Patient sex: F
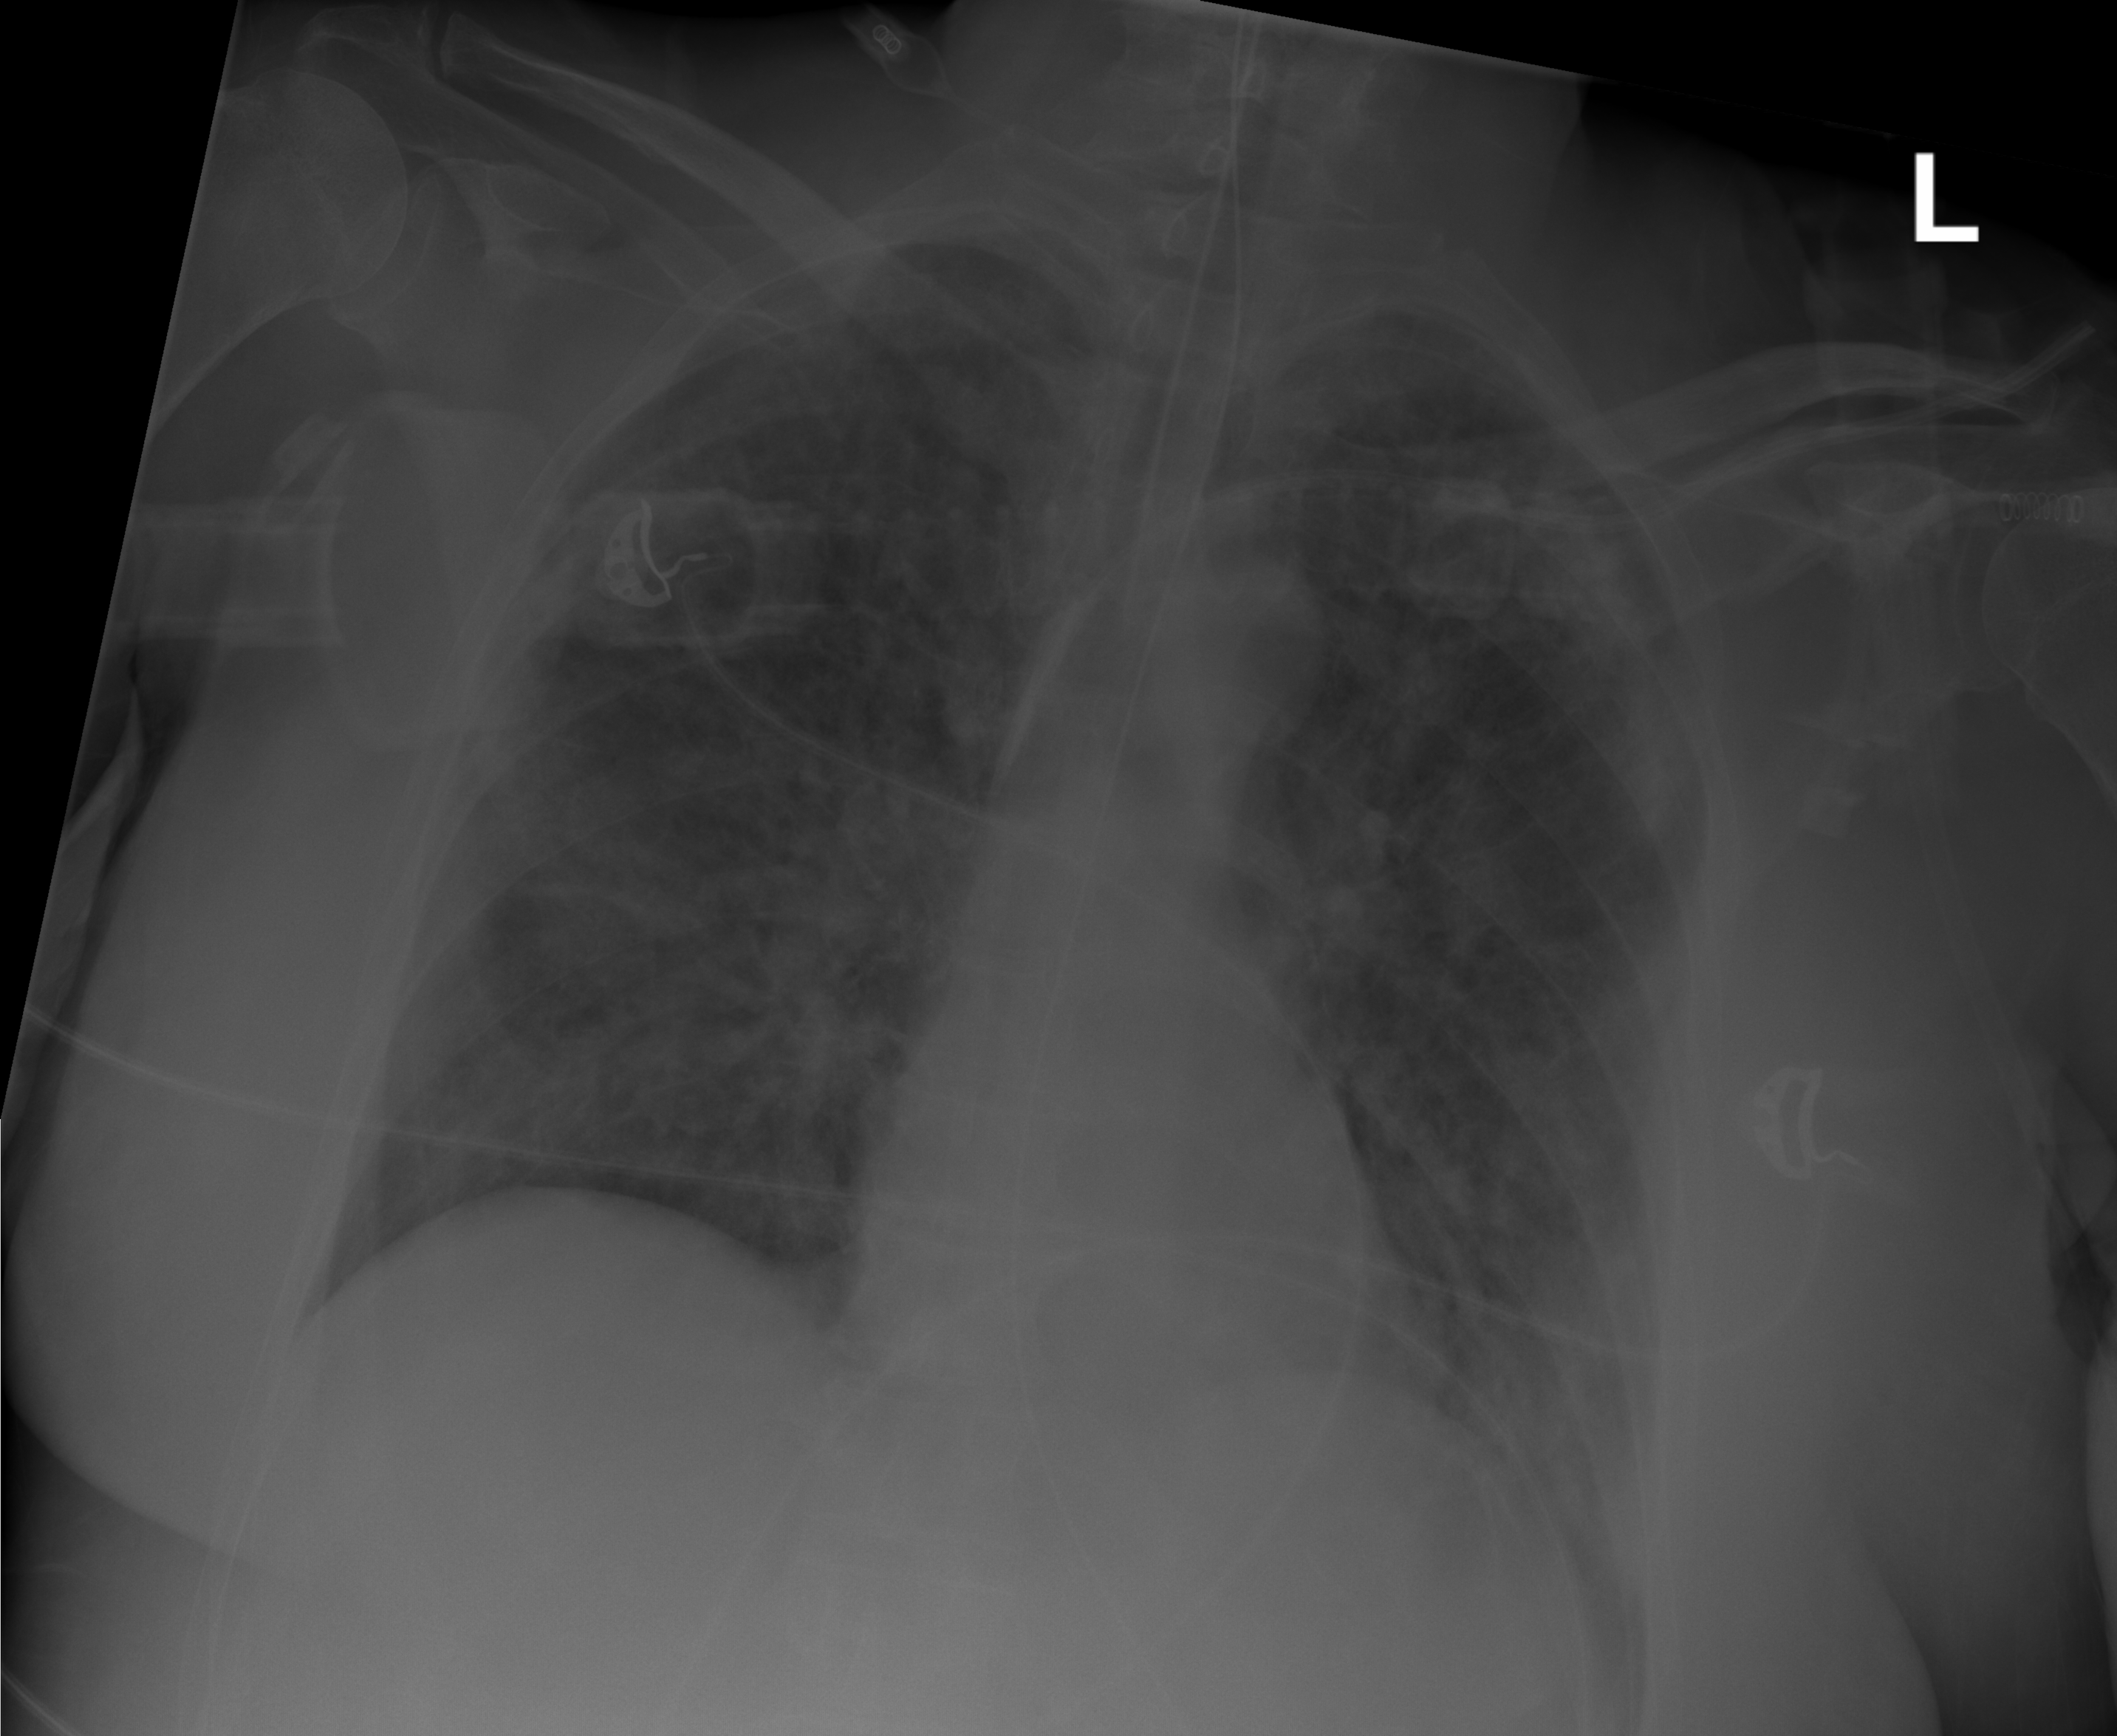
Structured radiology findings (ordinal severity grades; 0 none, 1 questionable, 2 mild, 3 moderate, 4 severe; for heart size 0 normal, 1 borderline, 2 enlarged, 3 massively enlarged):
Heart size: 0
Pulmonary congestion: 3
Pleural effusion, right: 0
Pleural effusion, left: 0
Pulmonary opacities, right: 3
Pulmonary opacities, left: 3
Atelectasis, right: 3
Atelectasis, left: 3